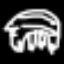
Label: frog